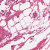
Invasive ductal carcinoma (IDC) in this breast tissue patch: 0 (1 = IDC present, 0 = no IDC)